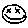
Label: smiley face